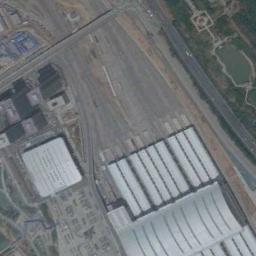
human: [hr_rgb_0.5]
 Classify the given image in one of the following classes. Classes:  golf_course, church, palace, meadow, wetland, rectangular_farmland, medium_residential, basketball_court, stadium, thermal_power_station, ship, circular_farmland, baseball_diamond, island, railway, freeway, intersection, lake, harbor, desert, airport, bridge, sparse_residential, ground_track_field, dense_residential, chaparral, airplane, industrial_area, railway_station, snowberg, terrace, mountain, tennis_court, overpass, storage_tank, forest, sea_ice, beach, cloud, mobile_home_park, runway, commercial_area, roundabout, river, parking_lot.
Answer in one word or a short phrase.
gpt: railway_station